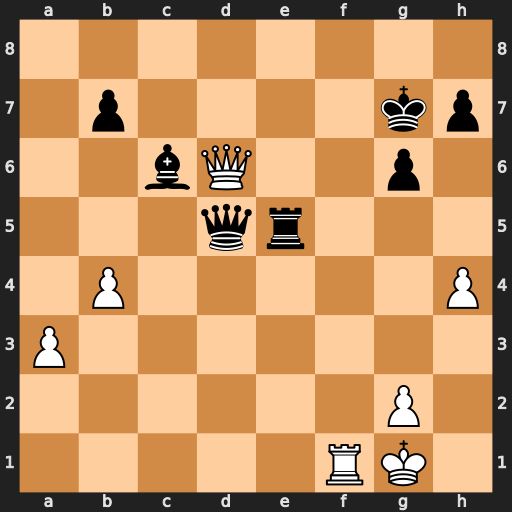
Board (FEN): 8/1p4kp/2bQ2p1/3qr3/1P5P/P7/6P1/5RK1
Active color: w
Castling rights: -
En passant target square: -
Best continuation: Qf8#